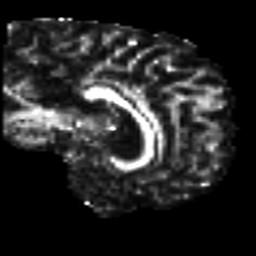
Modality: FA
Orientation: sagittal
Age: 49
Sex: male
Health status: healthy
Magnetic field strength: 3 T
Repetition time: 8.4 s
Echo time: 0.0926 s